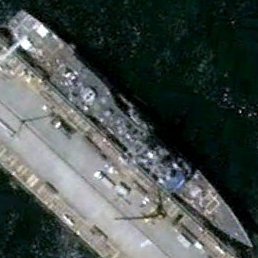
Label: cruiser